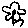
Label: flower